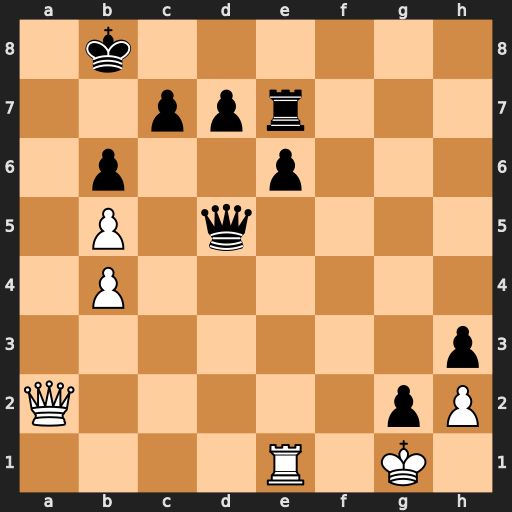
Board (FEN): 1k6/2ppr3/1p2p3/1P1q4/1P6/7p/Q5pP/4R1K1
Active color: w
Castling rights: -
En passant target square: -
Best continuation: Qxd5 exd5 Rxe7